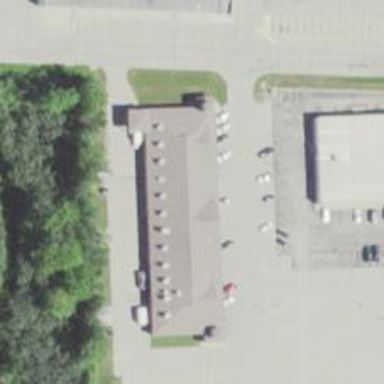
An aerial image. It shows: Healthcare clinic is depicted in the image.